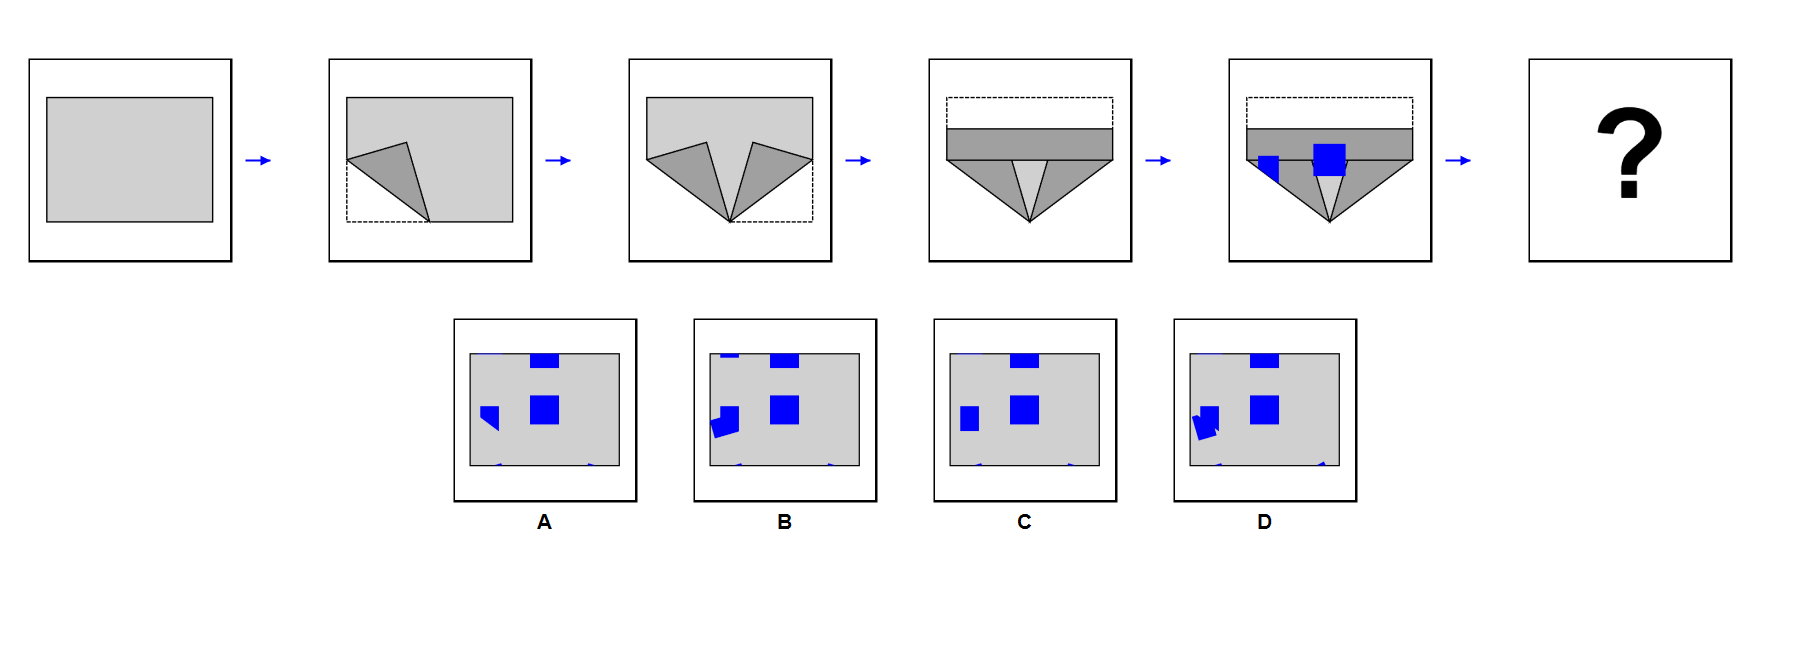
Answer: B